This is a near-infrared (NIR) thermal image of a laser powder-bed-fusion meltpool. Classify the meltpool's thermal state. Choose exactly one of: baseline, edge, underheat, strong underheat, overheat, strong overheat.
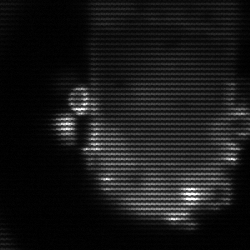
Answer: baseline